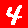
Digit: 4